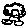
Label: tree